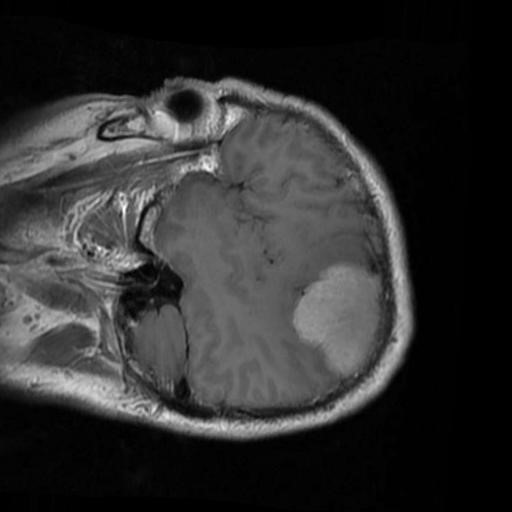
Label: brain_menin